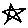
Label: star